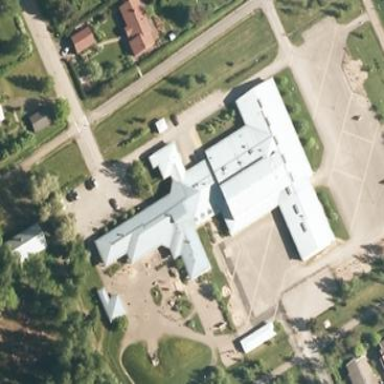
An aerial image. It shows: School.